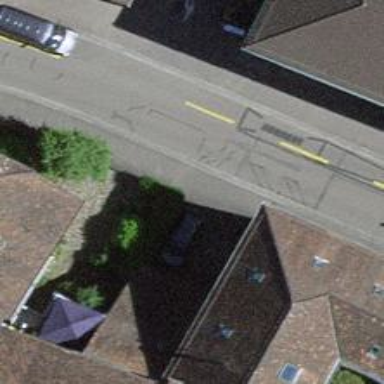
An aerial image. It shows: Residential road with asphalt surface. The road has sidewalks on both sides and dedicated cycle lane on the left side.